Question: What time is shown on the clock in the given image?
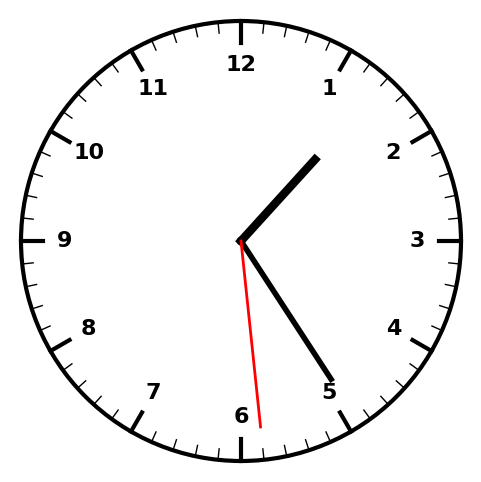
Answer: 01:24:29